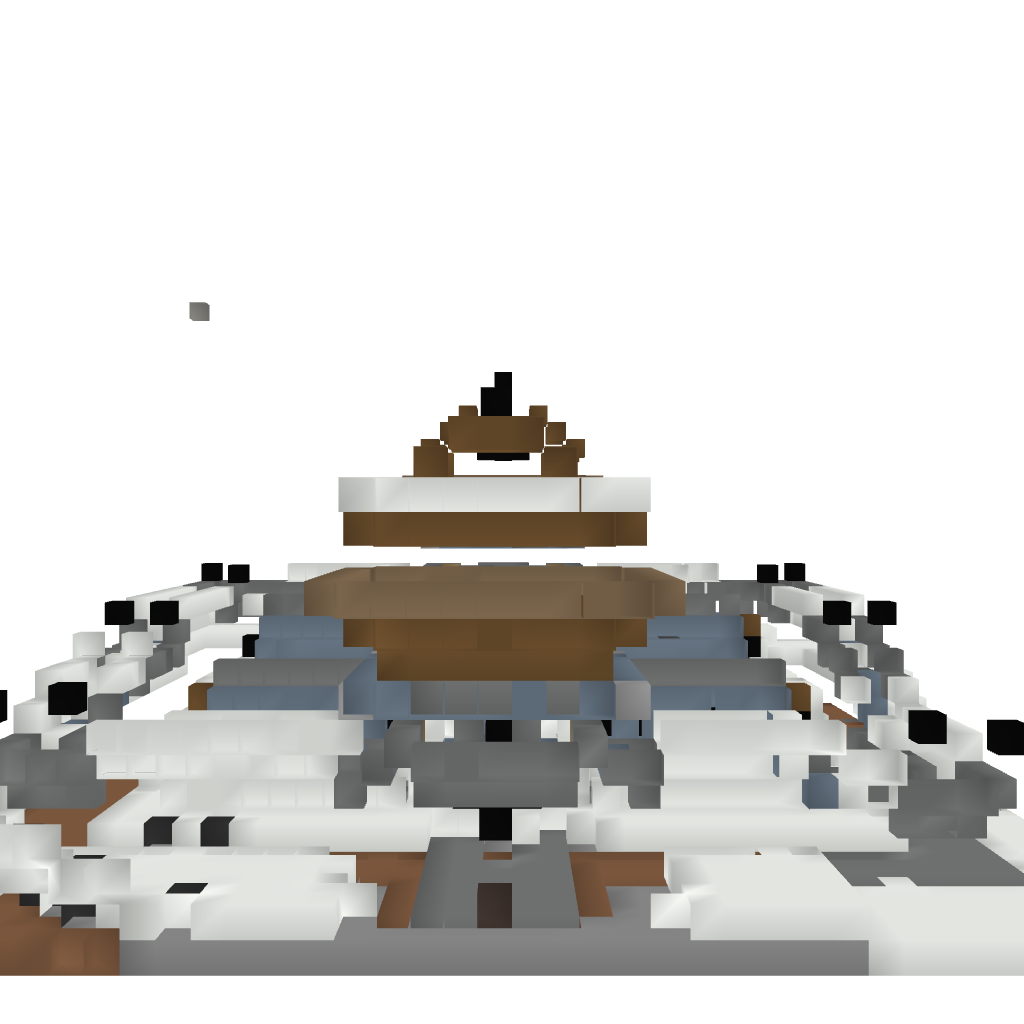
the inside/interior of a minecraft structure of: Celtia Outpost